Field crop: maize
Growth stage: 2
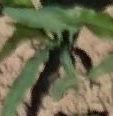
Species: maize